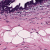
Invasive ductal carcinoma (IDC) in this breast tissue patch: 0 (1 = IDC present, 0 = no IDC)